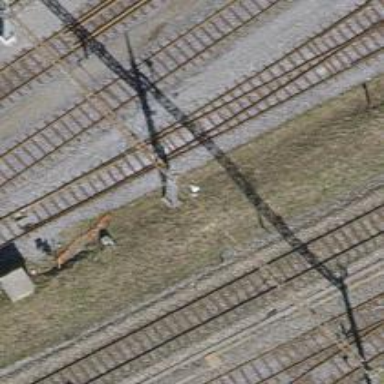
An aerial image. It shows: Catenary mast for power lines.